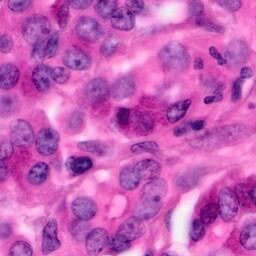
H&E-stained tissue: Pancreatic